Interaction volume radius: 5 \u00c5
Interaction volume height: 10 \u00c5
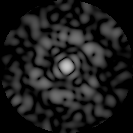
Disorder parameter: 0.7644